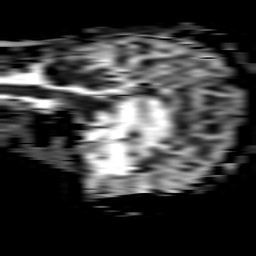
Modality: ADC
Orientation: sagittal
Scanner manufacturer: philips
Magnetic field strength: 3 T
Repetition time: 3.08 s
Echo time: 0.076 s